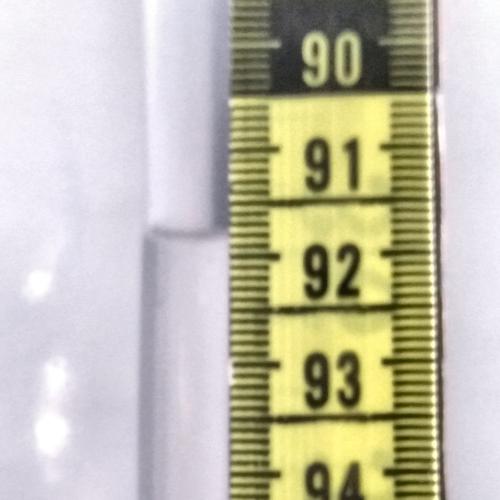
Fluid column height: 91.8 cm